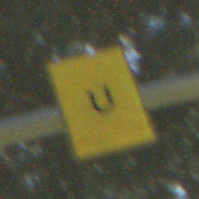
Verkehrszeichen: AnkuendigungOderFortsetzungUmleitungOhnePfeilsymbol
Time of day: MorningAfternoon
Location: Outdoor (Nature)
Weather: Clear
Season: NotSpecified
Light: Natural